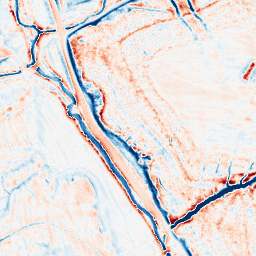
Category: edge_preserving
Decomposition family: anisotropic_diffusion
Decomposition parameters: iterations: 50
kappa: 50
gamma: 0.1
Upsampling method: regularized
Upsampling parameters: scale: 4
lambda_reg: 0.001
Upsampling scale: 4